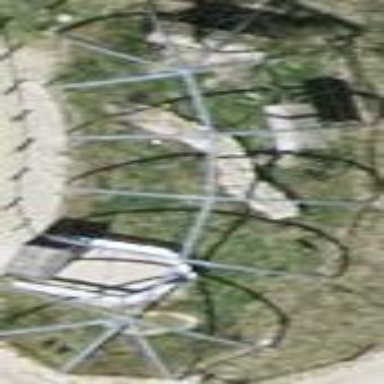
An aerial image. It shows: Fence.